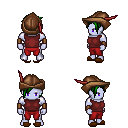
a pixel art fantasy rpg character, male body template, dark elf, purple skin, maroon sleeveless shirt, red pants, green pixie cut hairstyle, leather cap, leather bracers, brown slippers, four views (front, back, left, right), 2x2 character sprite sheet, small pixel art, hard edges, no anti-aliasing